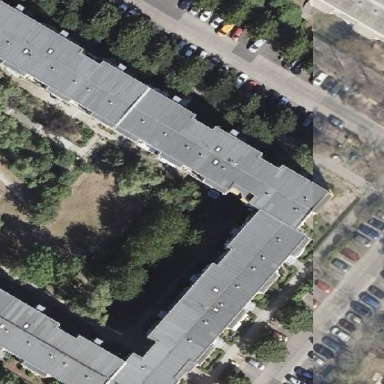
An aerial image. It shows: Building with apartments and flat roof.